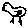
Label: bird